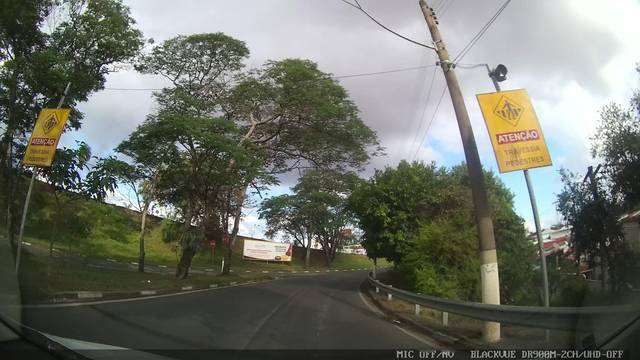
Region: Brazil
Coordinates: -22.918, -47.066